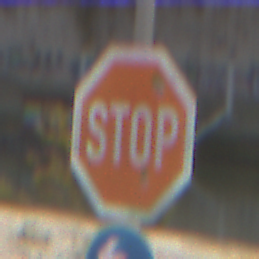
Verkehrszeichen: Stop
Zusatzzeichen unten: VorgeschriebeneFahrtrichtungLinks
Umgebung: Outdoor, Suburban
Tageszeit: MorningAfternoon
Wetter: PartlyCloudy
Licht: Natural
Jahreszeit: NotSpecified
Kontrast: HighContrast